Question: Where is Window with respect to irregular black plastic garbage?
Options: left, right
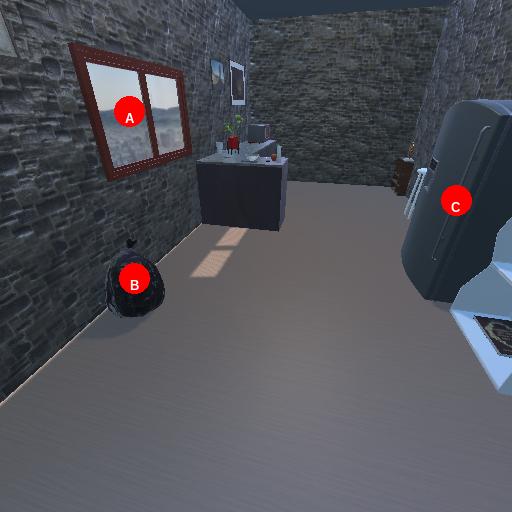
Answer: left